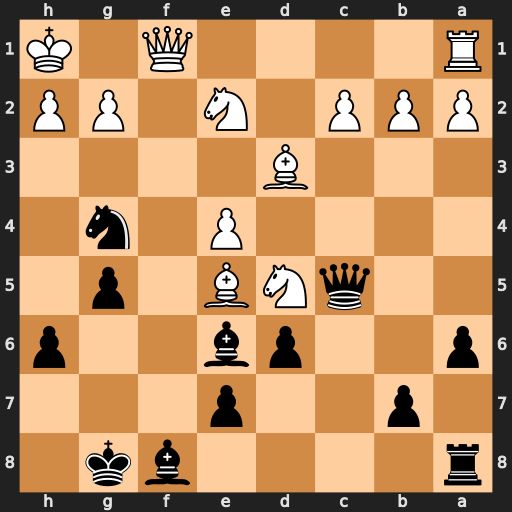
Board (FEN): r4bk1/1p2p3/p2pb2p/2qNB1p1/4P1n1/3B4/PPP1N1PP/R4Q1K
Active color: b
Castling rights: -
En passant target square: -
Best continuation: dxe5 h3 Nf2+ Kh2 Bxd5